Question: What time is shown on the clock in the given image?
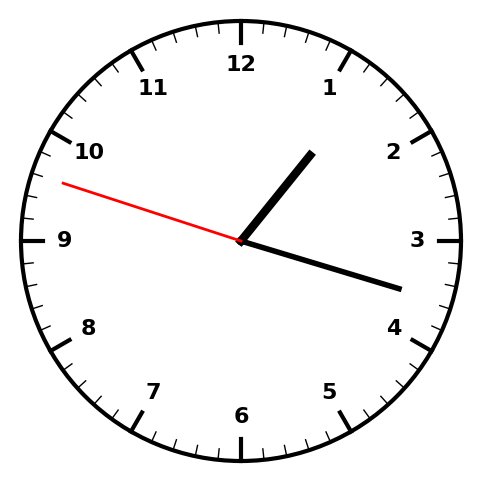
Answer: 01:17:48